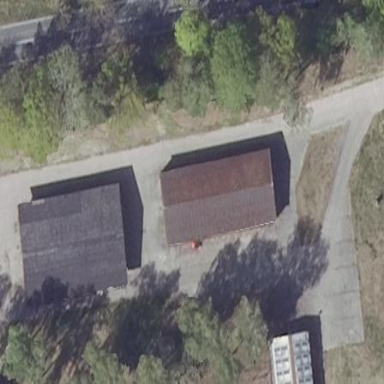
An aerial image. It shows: Farm auxiliary building.